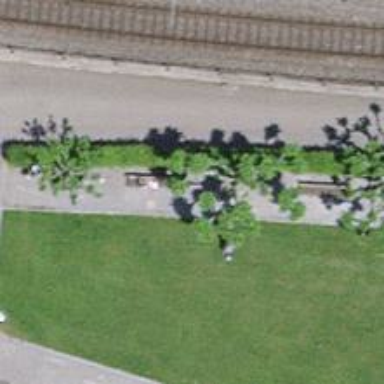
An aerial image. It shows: Brown bench.